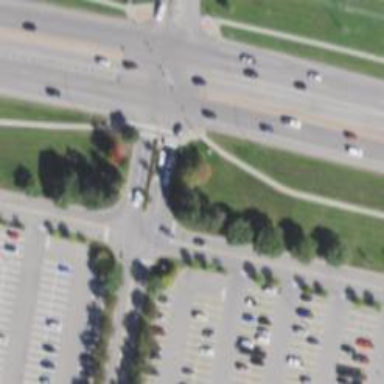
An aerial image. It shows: Marked footway crossing with center island.